Question: I am trying to figure out how to terminate my recursive function. As you can see in this picture below:

'getEmpty[9]' will return:
'''
[6,10]
'''
But I need it to return '[6,8,9,10,11]'
Because I want all the empties as long as it shares an edge with a previous empty box.
How to I terminate this recursion?
Currently I have
'''
getEmpty(9)
#my code here
return empties;
empties = [6,10]
'''
I added this:
'''
for cell in empties:
if(getEmpty(cell) not in empties):
empties = empties+getEmpty(cell)
'''
at the end, but it gives me an infinite loop that prints out:
'''
[6,10]
[9]
'''
non stop, how do I fix this?
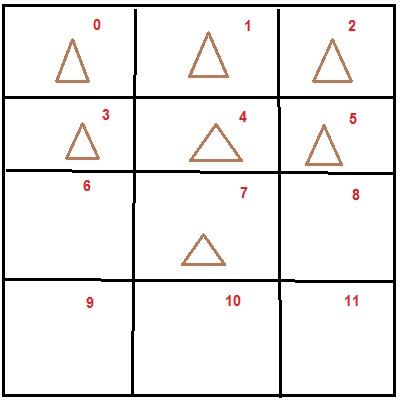
Answer: edit : sorry your question was very ambiguous. What you need is a simple graph traversal algorithm. here is a glimpse of it:
'''
input : coordinate of a cell
function empty_cell_search(cell)
for neighbor_cell in neighbors :
if the_neighbor_cell is empty and is not already visited :
add the_neighbor_cell to set of visited cells
union empty_cell_search(the_neighbor_cell) with current set of visited cells
return the set of currently visited cells
'''